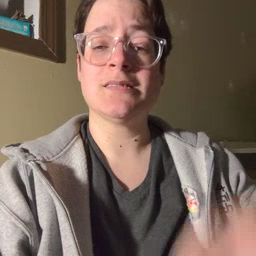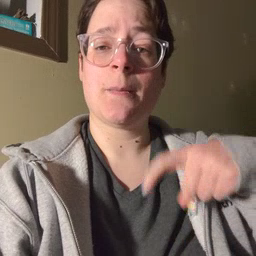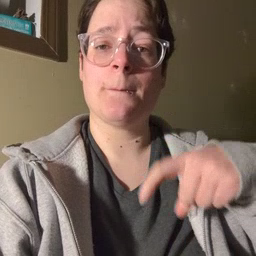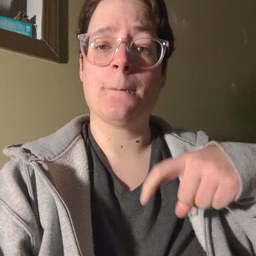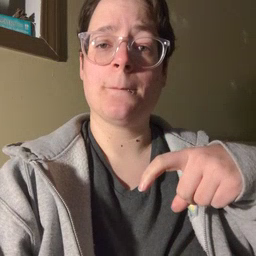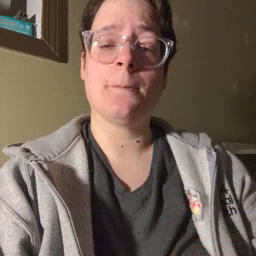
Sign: time